Question:
Hello, i have a data grid in Windows Forms C#, i have placed a column in it for check boxes, for multi deletion, i have an event on this data grid, if i double click on its row, it opens a popup, which has all the details of this row, the problem is, grid is editable and if we double click, some times it get editing mode and start blinking the cursor for edit, but if i make grid uneditable, the check boxes dont work at all, this is quite stupid, i dont find any function with which i can make the checboxes column to editable and rest grid to uneditable, is it possible to sort out this problem? i dont want grid in editing mode at all, because i have a different form for edit and i cant use it as it has different fields with different types. Attaching a small sample. Thanks in advance.
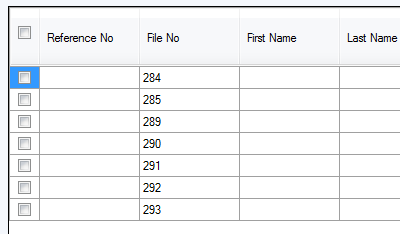
Answer: Another way would be to make the whole datagridview readonly, use the CellMouseClick event and check if the user clicked the cell containing the checkbox and if so toggle the checkbox programmatically:
'''
private void dataGridView1_CellMouseClick(object sender, DataGridViewCellMouseEventArgs e)
{
DataGridViewCell cell = this.dataGridView1.Rows[e.RowIndex].Cells[e.ColumnIndex];
if (e.ColumnIndex != 2) return; // if column 2 contains checkbox
bool check = (bool)cell.Value;
cell.Value = !check;
}
'''
This is actually easier (in the FormLoad event):
'''
foreach (DataGridViewColumn column in this.dataGridView1.Columns)
{
column.ReadOnly = column.Index == 2 ? false : true;
}
'''